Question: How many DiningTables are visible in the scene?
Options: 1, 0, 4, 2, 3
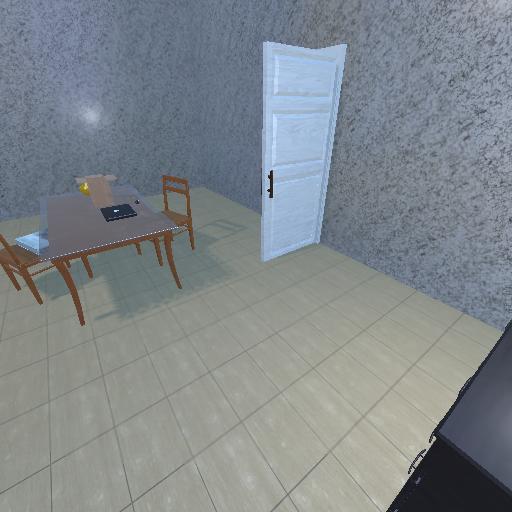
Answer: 1